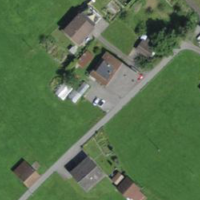
EUNIS habitat code: 24
Species observed at this site:
Phoenicurus ochruros